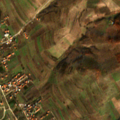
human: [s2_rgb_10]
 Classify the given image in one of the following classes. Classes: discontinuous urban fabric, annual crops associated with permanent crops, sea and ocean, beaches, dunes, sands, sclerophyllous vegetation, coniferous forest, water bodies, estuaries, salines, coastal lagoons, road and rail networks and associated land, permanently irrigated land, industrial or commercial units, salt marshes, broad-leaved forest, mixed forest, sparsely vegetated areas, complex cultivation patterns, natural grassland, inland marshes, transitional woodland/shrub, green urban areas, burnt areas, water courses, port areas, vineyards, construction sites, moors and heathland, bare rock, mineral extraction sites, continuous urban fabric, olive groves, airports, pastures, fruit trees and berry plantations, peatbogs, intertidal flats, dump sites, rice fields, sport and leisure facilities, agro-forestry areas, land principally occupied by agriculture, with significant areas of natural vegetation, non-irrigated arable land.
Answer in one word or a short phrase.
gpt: discontinuous urban fabric, non-irrigated arable land, complex cultivation patterns, transitional woodland/shrub